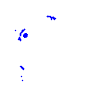
Particle: pion